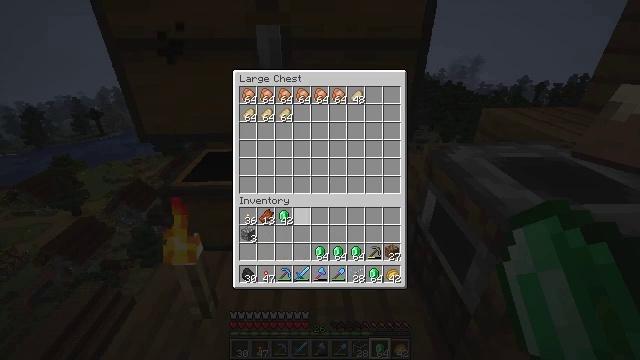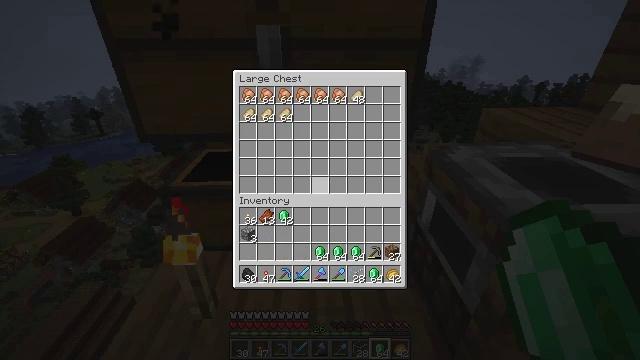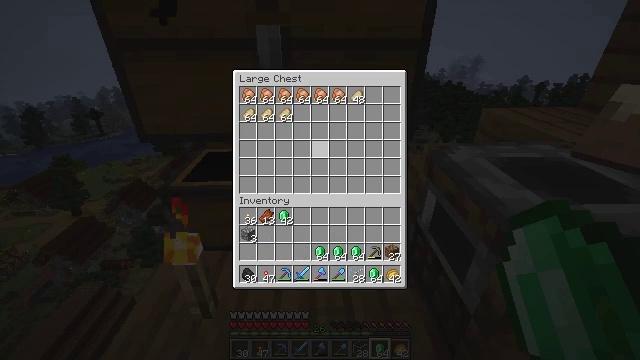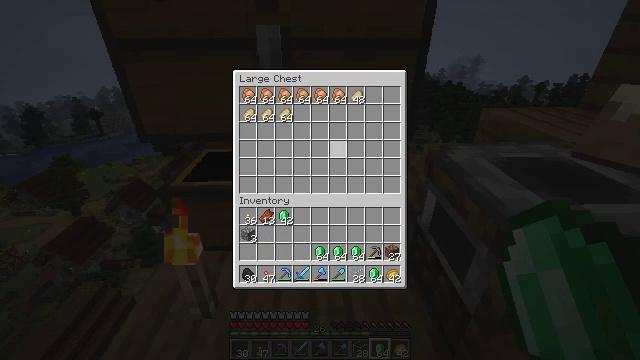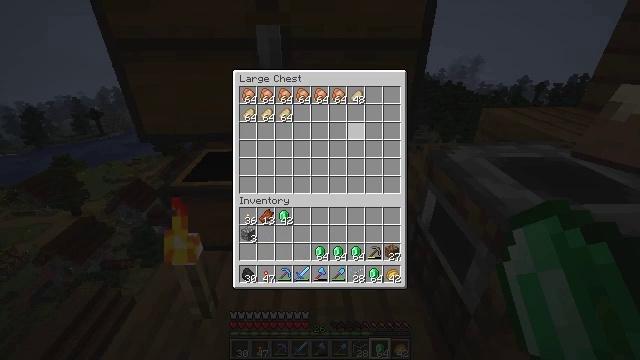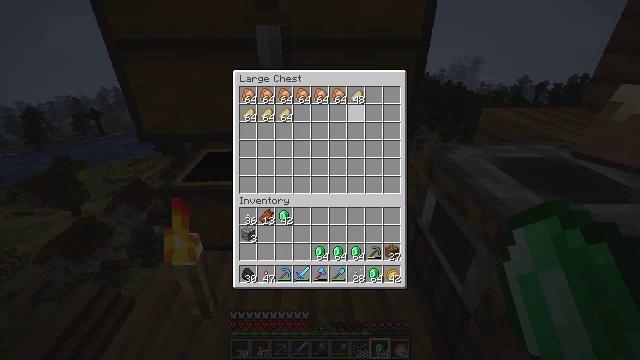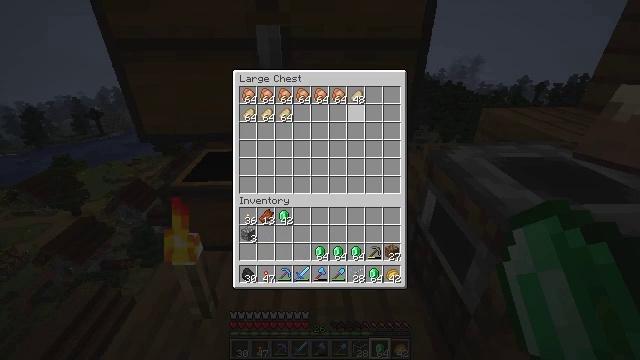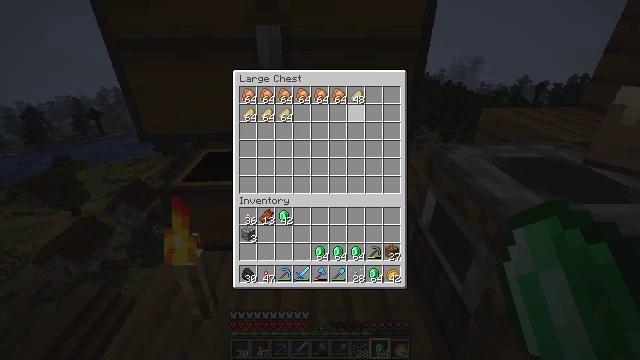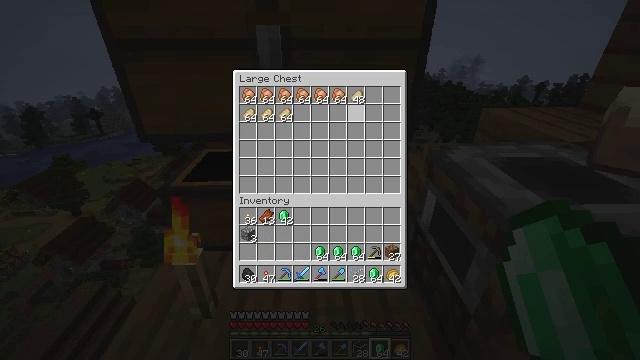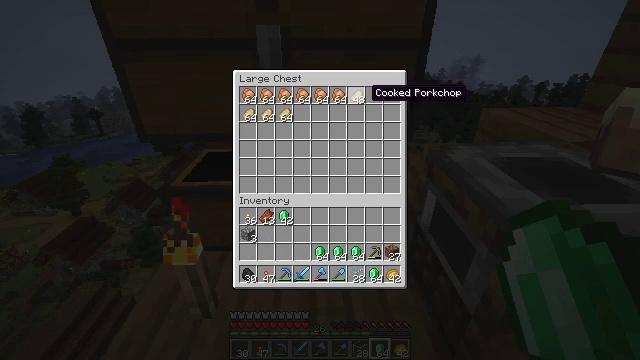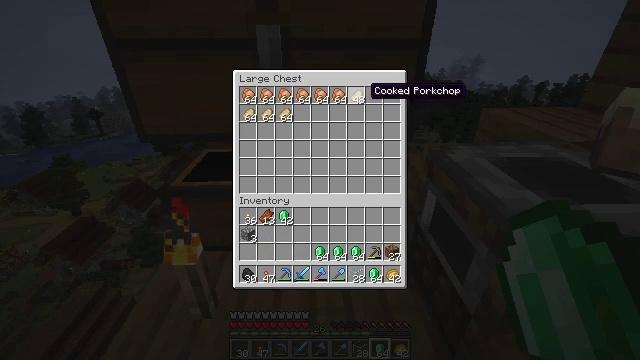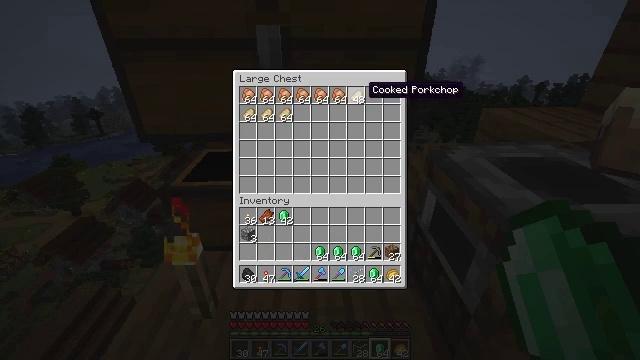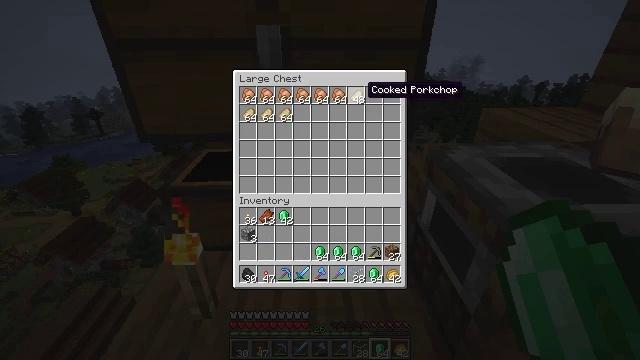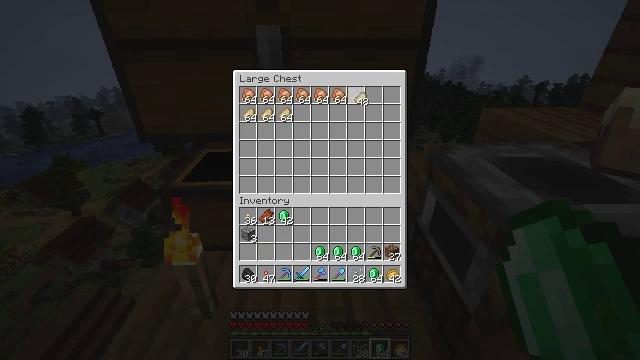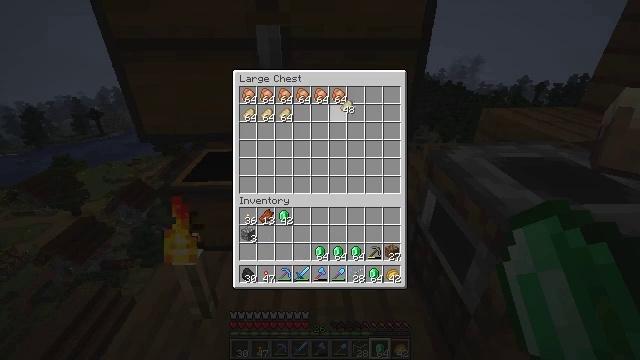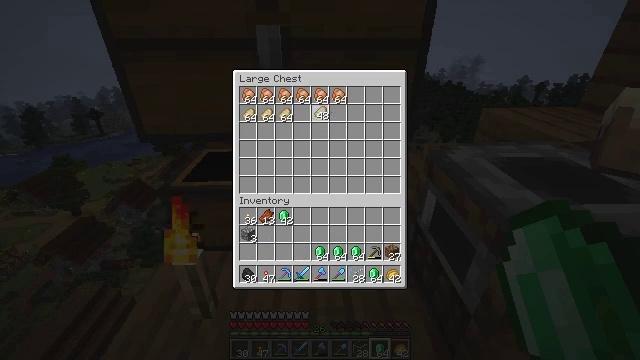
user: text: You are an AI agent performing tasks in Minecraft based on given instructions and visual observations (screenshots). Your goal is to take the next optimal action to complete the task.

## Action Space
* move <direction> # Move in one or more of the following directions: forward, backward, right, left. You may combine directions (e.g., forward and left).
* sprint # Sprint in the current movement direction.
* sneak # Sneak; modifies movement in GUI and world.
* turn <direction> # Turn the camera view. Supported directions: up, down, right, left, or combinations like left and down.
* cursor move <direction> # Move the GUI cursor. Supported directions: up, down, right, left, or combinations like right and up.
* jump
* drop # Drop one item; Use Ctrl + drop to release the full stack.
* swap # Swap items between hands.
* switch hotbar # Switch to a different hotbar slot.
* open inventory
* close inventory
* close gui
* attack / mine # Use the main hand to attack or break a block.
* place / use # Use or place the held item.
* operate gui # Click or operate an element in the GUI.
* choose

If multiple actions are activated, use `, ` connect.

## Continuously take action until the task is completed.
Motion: motion action
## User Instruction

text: Put the ingredients together and craft a rabbit stew.
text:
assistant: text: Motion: sneak, cursor move right and up
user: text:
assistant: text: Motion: sneak, cursor move up
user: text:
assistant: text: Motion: sneak, cursor move right and up
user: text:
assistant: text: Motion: sneak, cursor move right and up
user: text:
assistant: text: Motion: sneak, cursor move right and up
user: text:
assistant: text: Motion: no_op
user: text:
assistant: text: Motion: no_op
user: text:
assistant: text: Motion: no_op
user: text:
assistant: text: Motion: no_op
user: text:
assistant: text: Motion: no_op
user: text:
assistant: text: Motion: no_op
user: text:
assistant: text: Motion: no_op
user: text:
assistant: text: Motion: operate gui
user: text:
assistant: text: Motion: cursor move left and down, operate gui
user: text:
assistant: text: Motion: cursor move left
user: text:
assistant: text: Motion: no_op
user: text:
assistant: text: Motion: cursor move left
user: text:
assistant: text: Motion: no_op
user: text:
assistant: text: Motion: no_op
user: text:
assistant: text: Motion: no_op
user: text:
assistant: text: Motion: no_op
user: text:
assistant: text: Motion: operate gui
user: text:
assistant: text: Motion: operate gui
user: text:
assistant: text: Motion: operate gui
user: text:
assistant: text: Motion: no_op
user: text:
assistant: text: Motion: no_op
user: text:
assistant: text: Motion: no_op
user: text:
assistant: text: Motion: no_op
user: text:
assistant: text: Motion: no_op
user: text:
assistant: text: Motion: no_op